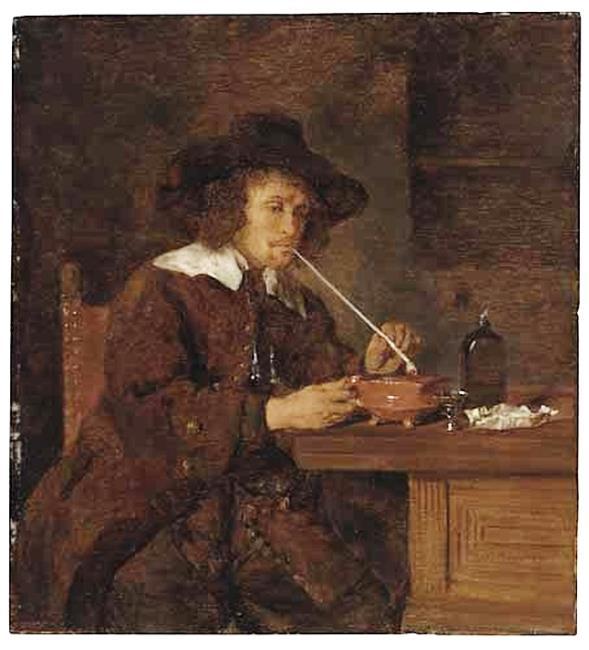
Title: Man smoking a pipe
Artist: Gabriel Metsu
Earliest date: 1655
Latest date: 1658
Genre: painting
Iconography: Tobacco
Keywords: genre, one human figure, man, knee-length portrait, medium-length hair (men's hairstyle), hat, flat collar, lighting a pipe, fire pot, bottle, drinking glass, tobacco, table